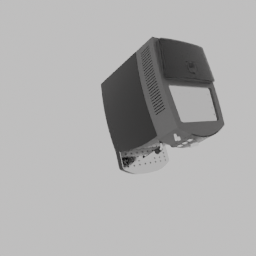
Label: appliances